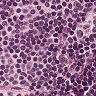
Metastatic tissue present: no